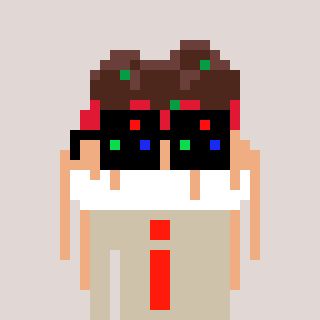
a pixel art character with square black sunglasses, a spaghetti-shaped head and a bege-colored body on a warm background